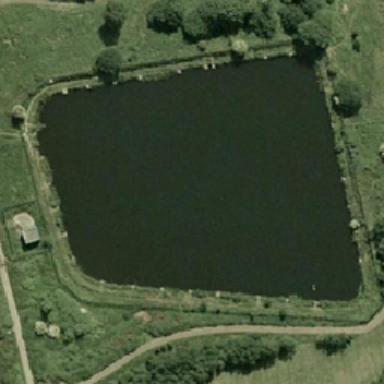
The polygonal pond is surrounded by green trees and small wild roads .